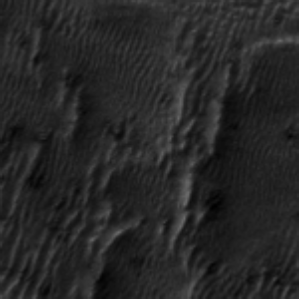
Label: frost